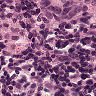
Metastatic tissue present: yes